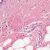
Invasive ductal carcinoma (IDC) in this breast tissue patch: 0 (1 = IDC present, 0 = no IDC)